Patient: sex F, age 55
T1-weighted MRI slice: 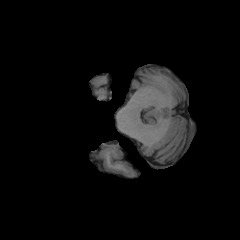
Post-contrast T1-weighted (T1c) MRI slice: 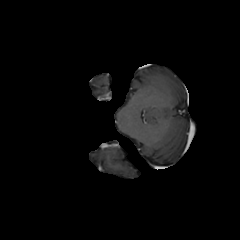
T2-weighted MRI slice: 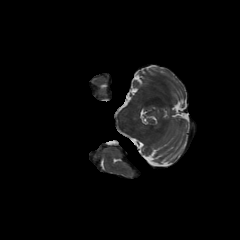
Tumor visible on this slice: no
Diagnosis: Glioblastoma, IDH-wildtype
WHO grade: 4